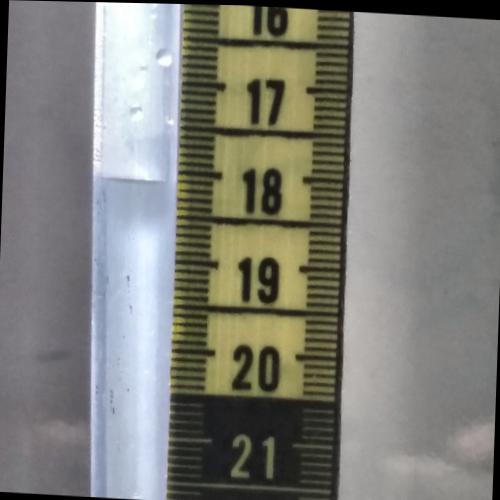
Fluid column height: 18.1 cm